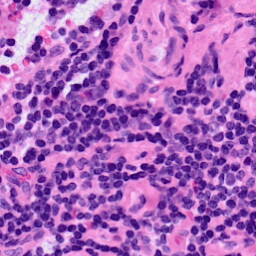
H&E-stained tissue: LymphNode